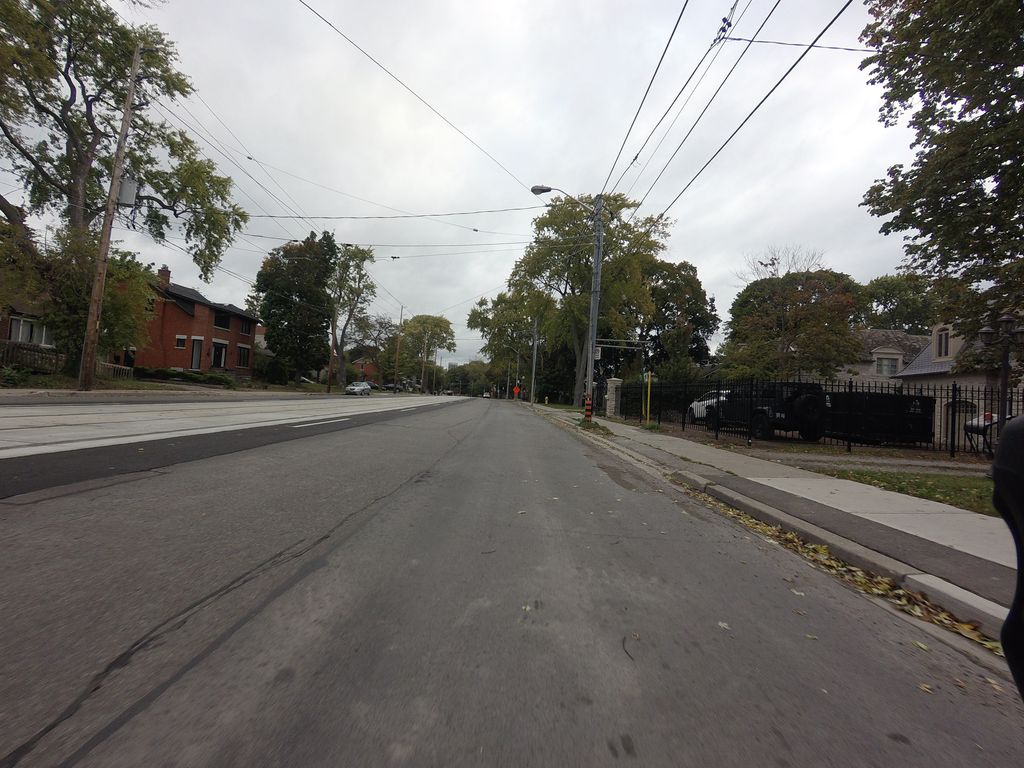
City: toronto